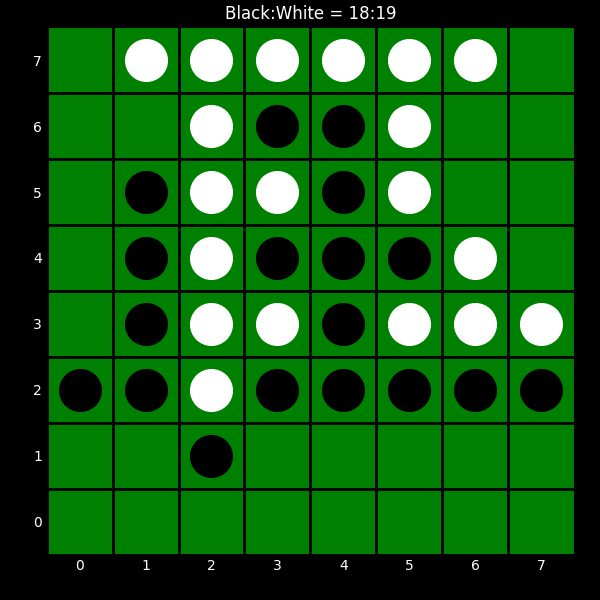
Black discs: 18
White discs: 19